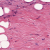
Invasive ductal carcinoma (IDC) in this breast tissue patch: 0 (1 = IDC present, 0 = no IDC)